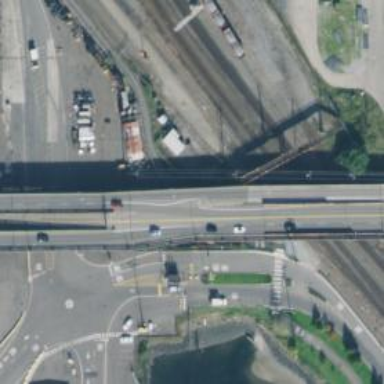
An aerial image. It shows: Secondary road crossing viaduct.